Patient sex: F
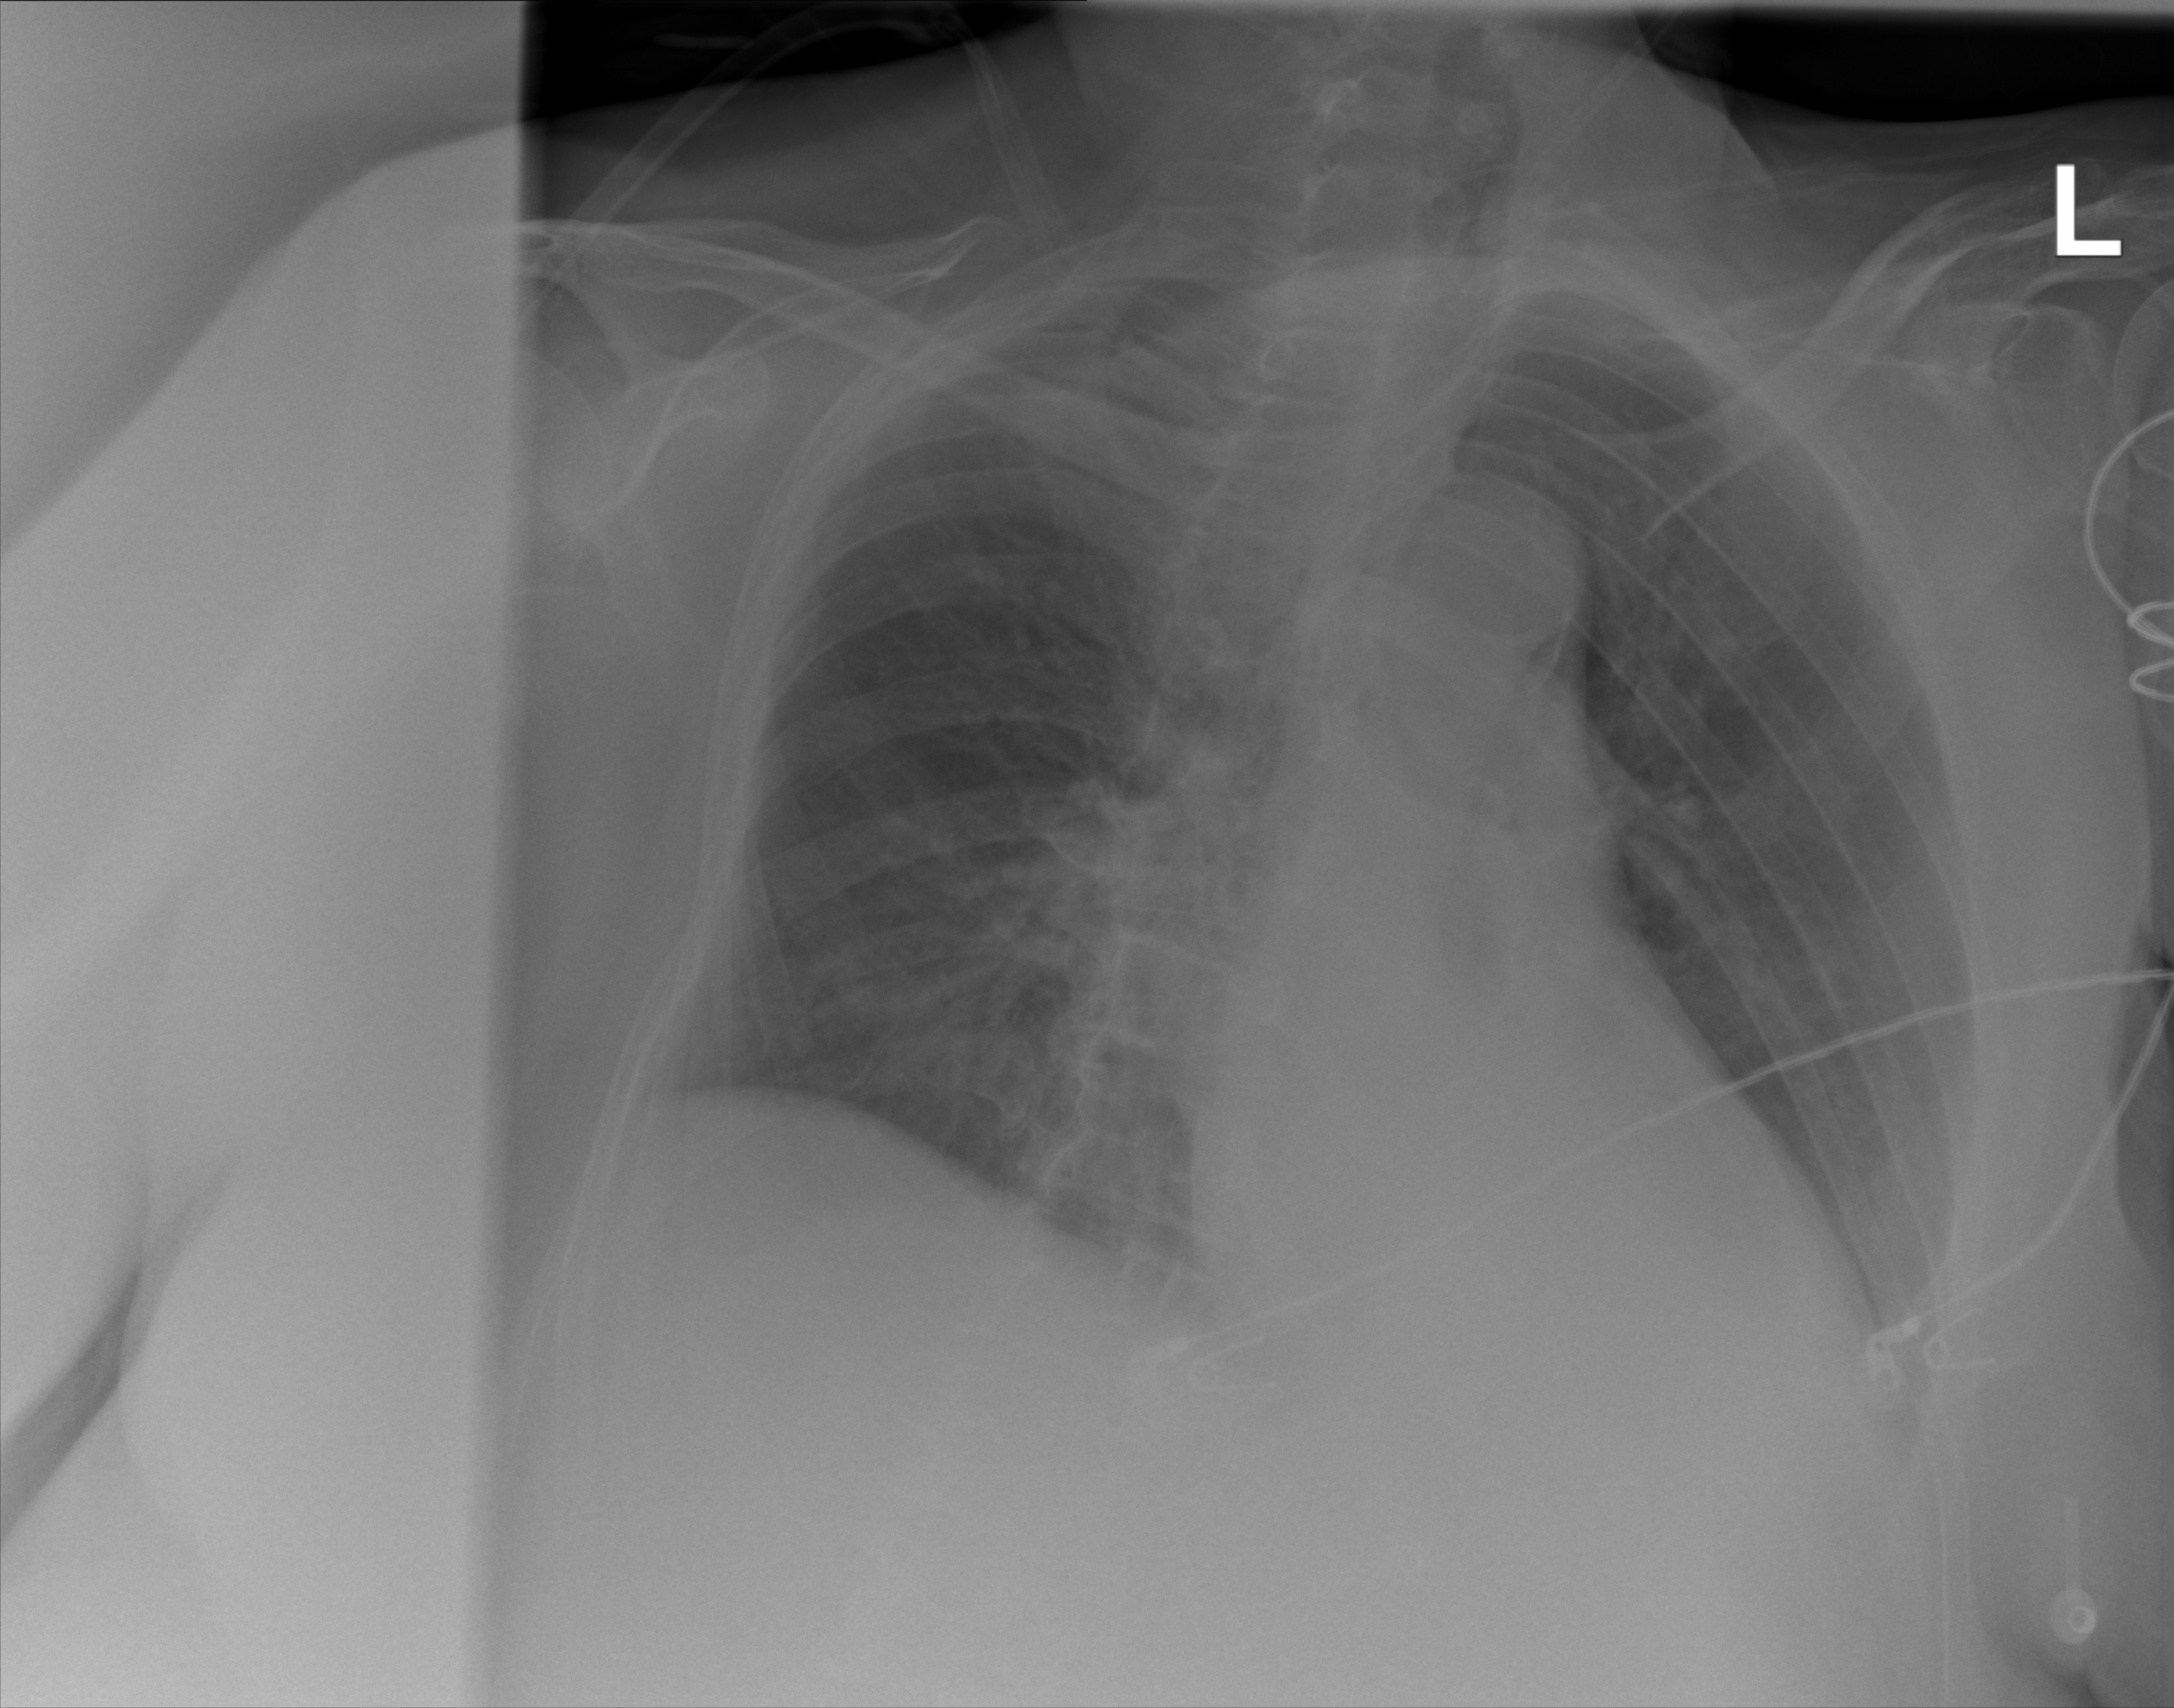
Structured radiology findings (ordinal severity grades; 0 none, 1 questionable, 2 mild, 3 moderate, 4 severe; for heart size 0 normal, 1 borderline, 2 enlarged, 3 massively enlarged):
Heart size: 2
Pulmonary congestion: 1
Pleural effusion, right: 0
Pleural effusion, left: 2
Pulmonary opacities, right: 0
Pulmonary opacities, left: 0
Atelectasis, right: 2
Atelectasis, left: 2